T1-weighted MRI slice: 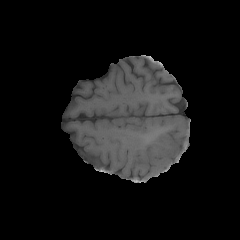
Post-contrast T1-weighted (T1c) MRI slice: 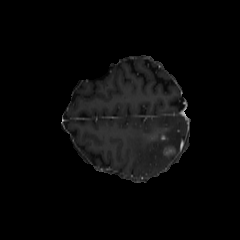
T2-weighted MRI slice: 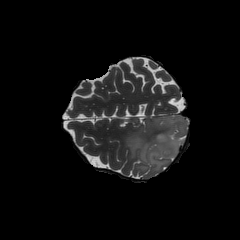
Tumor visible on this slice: yes